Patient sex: M
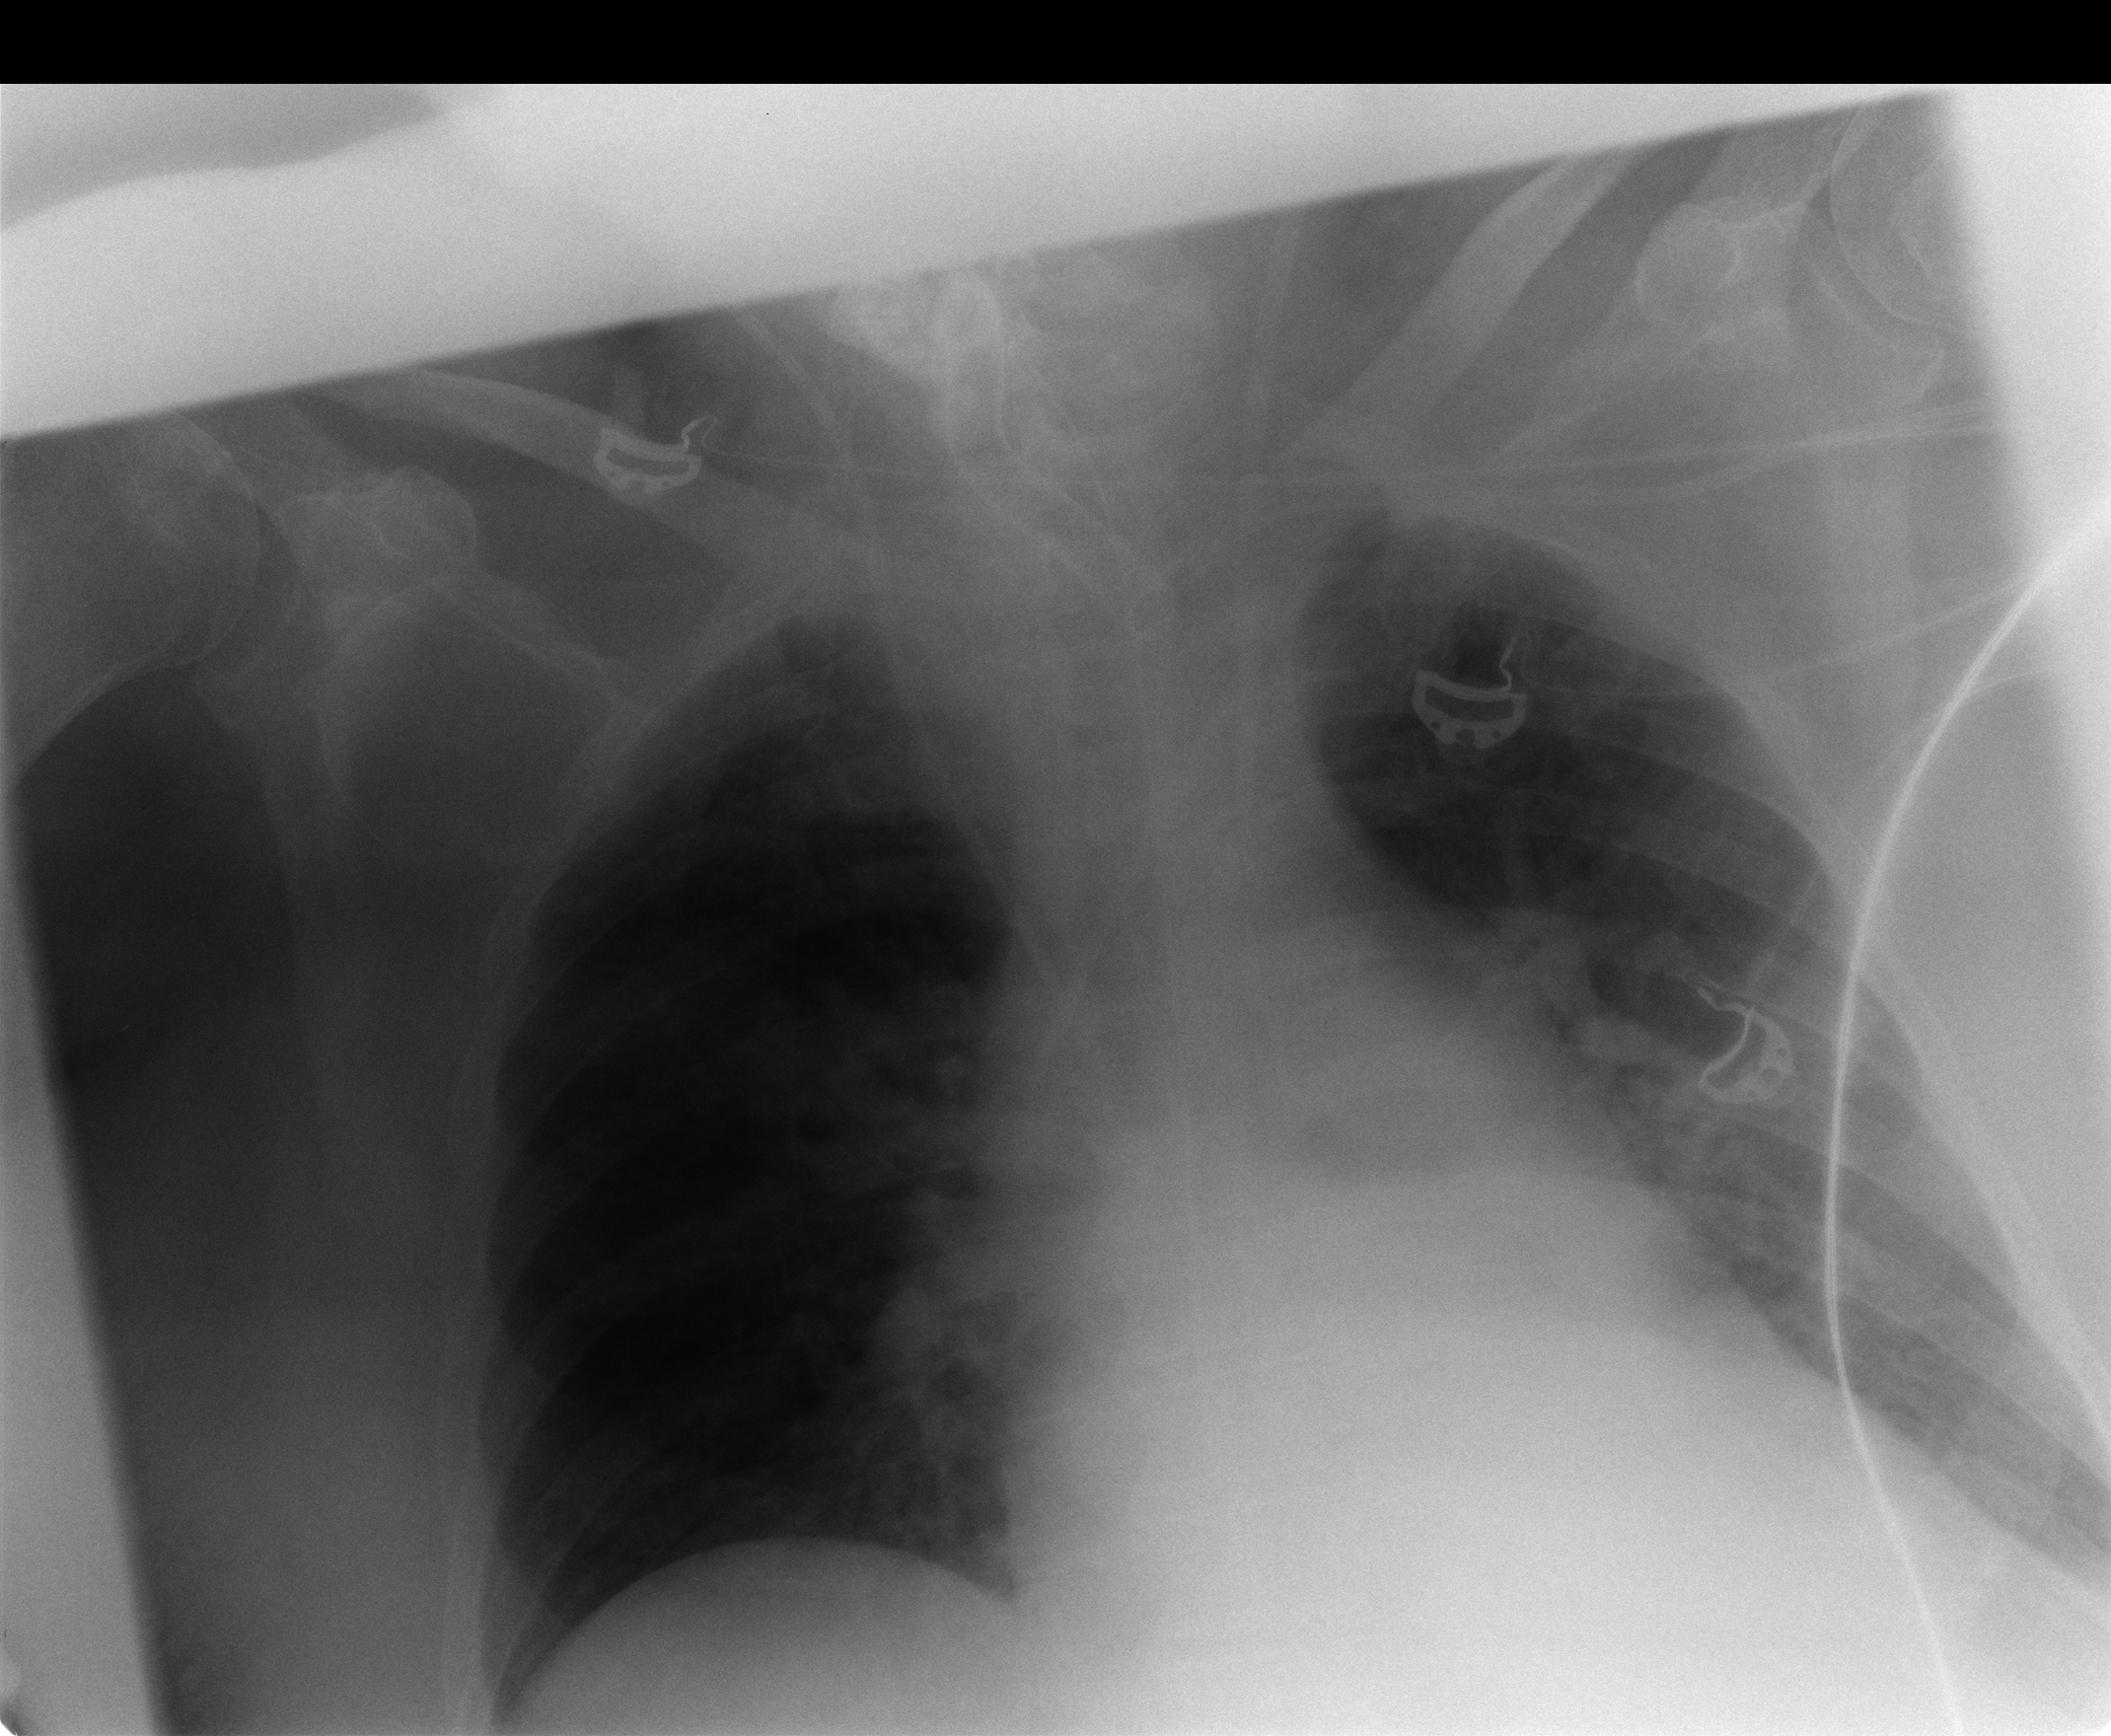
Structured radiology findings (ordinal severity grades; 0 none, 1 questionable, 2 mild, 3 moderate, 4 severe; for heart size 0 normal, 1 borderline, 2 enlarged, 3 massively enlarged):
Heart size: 2
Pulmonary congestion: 2
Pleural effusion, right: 0
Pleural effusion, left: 1
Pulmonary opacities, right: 0
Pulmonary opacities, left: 0
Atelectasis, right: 0
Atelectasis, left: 0